Here is the envelope spectrum of one vibration snapshot from a rolling-element bearing, with each characteristic fault-frequency family marked on the frequency axis. Classify the bearing condition as one of: normal, inner_race, outer_race, ball.
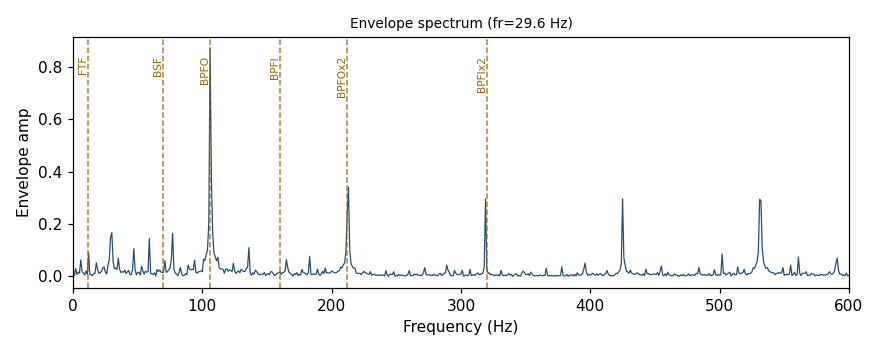
Answer: outer_race